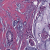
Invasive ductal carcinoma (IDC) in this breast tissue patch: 1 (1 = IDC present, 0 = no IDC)